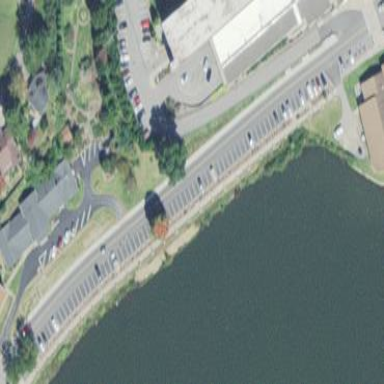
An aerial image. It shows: Parking space is available.